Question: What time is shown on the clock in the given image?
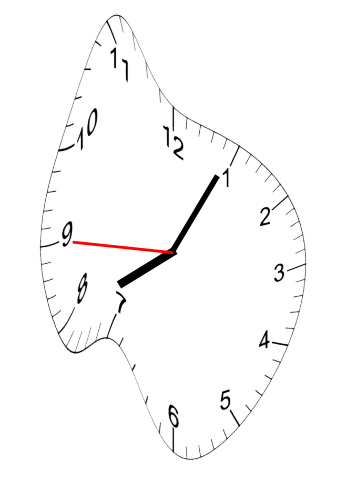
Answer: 08:04:45